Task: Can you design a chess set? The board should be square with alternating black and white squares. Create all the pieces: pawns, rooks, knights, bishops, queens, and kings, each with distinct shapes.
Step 823:
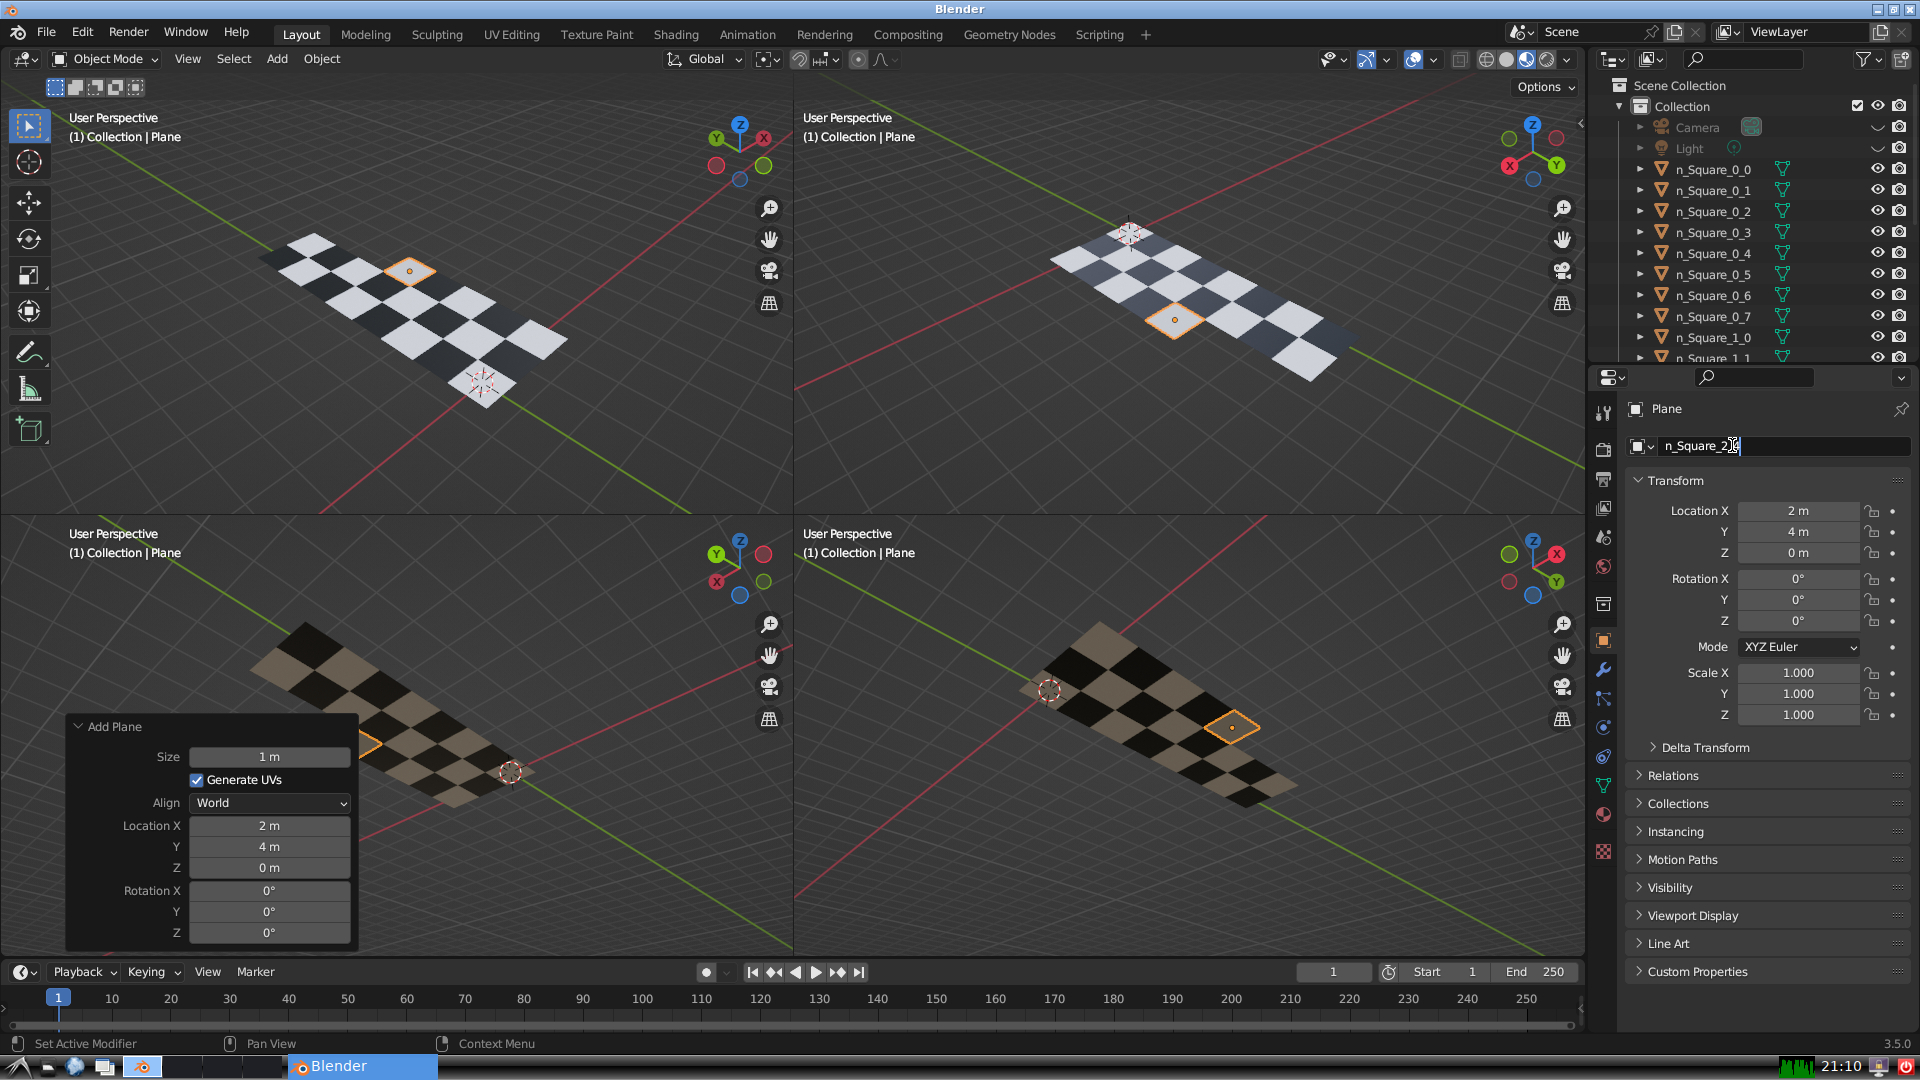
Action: {"key_press": ['Return']}